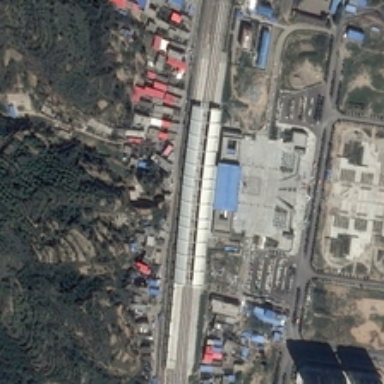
In front of the train station tracks pass through the residential area .